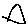
Label: triangle